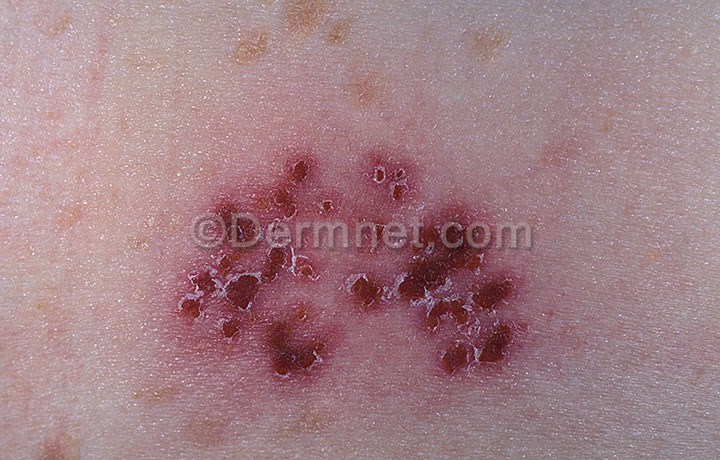
Disease: Warts Molluscum and other Viral Infections